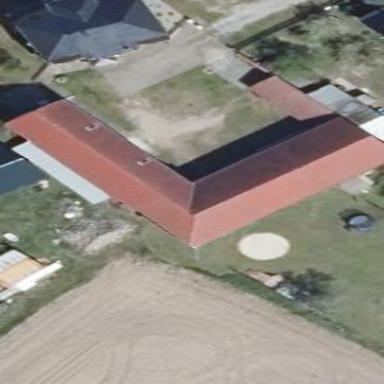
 where the roof is oriented along the structure."